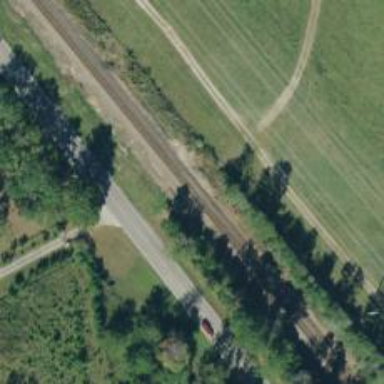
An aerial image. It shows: Level crossing along the railway.